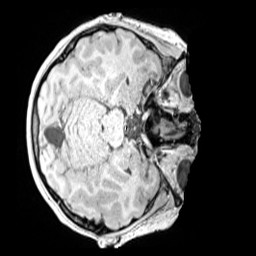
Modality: MP2RAGE
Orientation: axial
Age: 10
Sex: male
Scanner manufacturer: siemens
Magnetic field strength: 3 T
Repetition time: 4 s
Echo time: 0.00299 s